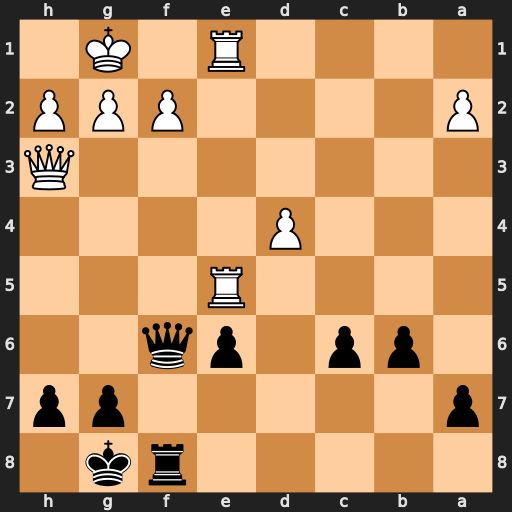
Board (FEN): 5rk1/p5pp/1pp1pq2/4R3/3P4/7Q/P4PPP/4R1K1
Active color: b
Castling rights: -
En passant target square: -
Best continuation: Qxf2+ Kh1 Qf1+ Rxf1 Rxf1#